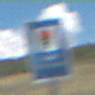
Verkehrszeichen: Wasserschutzgebiet
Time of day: Midday
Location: Outdoor (Nature)
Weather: PartlyCloudy
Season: NotSpecified
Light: Natural